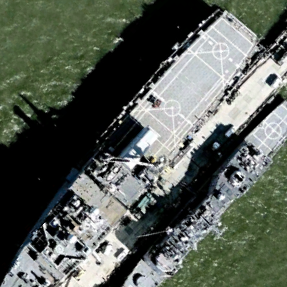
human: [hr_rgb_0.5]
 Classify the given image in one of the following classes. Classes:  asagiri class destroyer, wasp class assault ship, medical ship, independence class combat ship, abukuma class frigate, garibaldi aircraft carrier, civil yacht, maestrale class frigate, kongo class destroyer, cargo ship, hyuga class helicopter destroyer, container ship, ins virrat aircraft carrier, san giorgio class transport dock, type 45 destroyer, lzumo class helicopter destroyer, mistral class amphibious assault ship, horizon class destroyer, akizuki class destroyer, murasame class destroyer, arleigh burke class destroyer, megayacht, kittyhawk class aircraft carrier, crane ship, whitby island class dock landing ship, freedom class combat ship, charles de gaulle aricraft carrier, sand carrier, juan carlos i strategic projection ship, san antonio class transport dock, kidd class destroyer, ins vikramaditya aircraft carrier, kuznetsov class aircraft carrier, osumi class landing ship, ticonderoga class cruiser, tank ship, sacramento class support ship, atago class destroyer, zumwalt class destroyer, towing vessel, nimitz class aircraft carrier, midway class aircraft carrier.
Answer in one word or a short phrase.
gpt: Whitby Island class dock landing ship